Field crop: tomato
Growth stage: 1
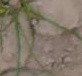
Species: cyperus